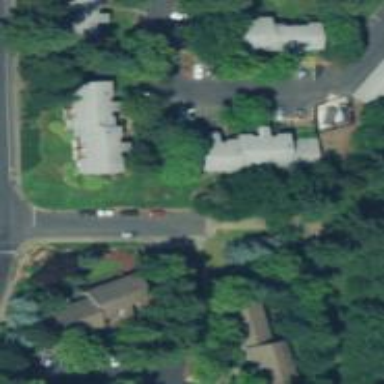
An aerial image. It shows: Residential road with sidewalk on the left side.